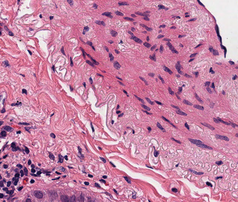
Tumor epithelial tissue: yes
Tumor-associated stroma tissue: yes
Normal tissue: no